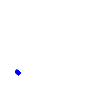
Particle: electron